Question: '''
var mapObjects = $('#placeholdSlots div').map(function (i, n) {
var awardId = $(n).find('.dropped').attr('id');
var itemType = $(n).find('.dropped').attr('data');
var obj = {};
obj['itemId'] = parseInt(awardId) || "";
obj['type'] = itemType || ""
return obj;
});
console.log(JSON.stringify(mapObjects));
'''
Any idea why I can't json.stringify my object? The last line return an error of
'''
Uncaught TypeError: Converting circular structure to JSON
'''
For me it look fine :

I didn't see any circular reference problem with my object..
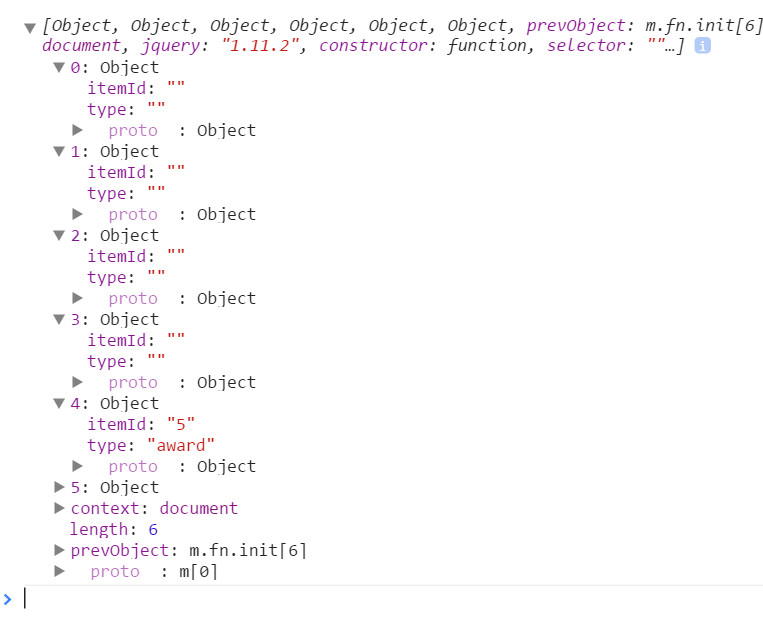
Answer: <URL>' at stacksnippets
Try utilizing <URL>,
'''
var mapObjects = $.map($("#placeholdSlots div:not(.dropped)")
, function (n, i) {
var awardId = $(n).find(".dropped").attr("id");
var itemType = $(n).find(".dropped").attr("data");
var obj = {};
obj["itemId"] = parseInt(awardId) || "";
obj["type"] = itemType || ""
return obj;
});
console.log(JSON.stringify(mapObjects));
'''
'''
<script src="https://ajax.googleapis.com/ajax/libs/jquery/2.0.0/jquery.min.js">
</script>
<div id="placeholdSlots">
<div><div id="123" class="dropped" data="abc">dropped</div></div>
<div><div id="456" class="dropped" data="def">dropped</div></div>
</div>
'''